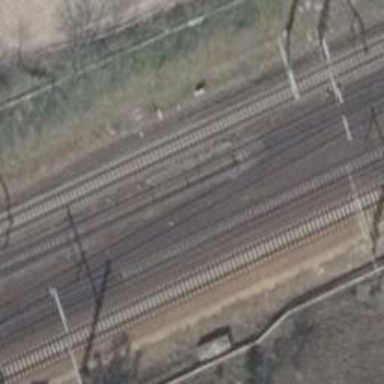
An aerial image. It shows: Railway switch with the turnout on the right side.